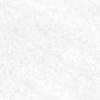
Label: no_change